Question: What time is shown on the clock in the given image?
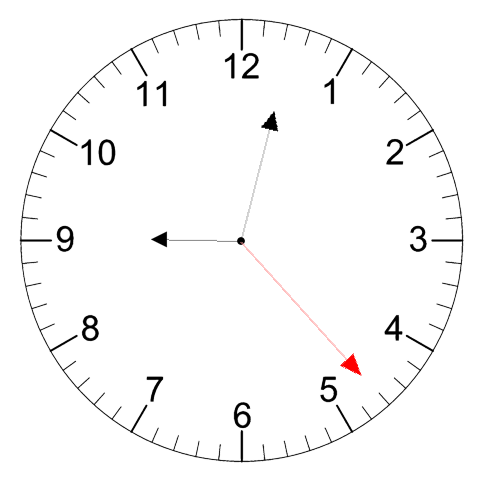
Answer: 09:02:23